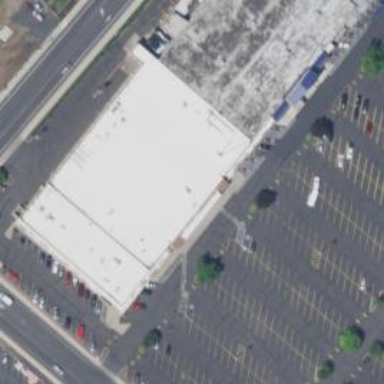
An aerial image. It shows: Supermarket.